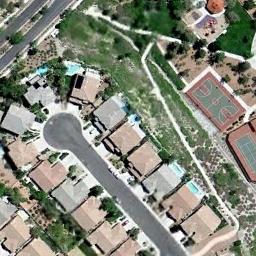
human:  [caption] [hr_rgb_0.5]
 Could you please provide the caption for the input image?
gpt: A basketball court next to a badminton court and the medium residential area beside .

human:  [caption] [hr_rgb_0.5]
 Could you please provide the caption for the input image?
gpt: There is a big tree beside the basketball court .

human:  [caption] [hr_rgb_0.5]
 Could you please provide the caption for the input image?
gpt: Many buildings are next to the basketball courts .

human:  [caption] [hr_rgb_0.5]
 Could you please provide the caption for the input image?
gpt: The basketball court was built next to the residential area built around the road,With vegetation in between .

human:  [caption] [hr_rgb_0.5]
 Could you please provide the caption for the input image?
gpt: There is a basketball court on the open place next to many houses .